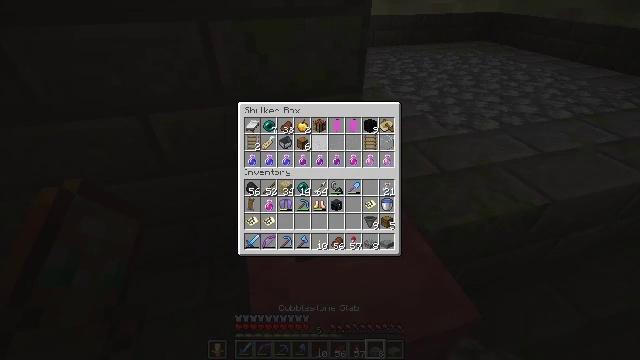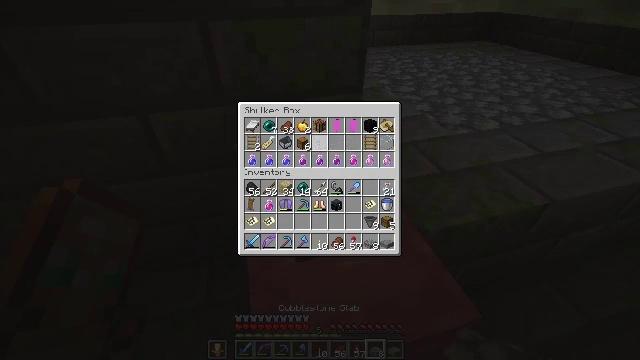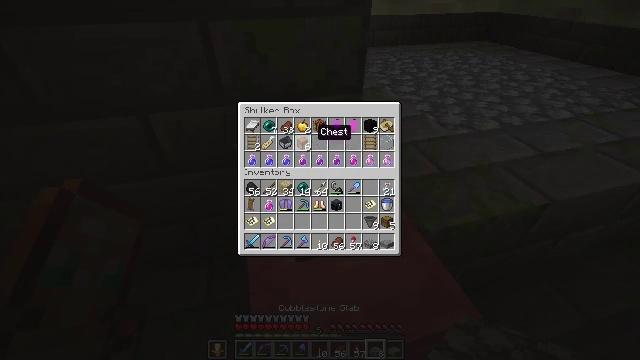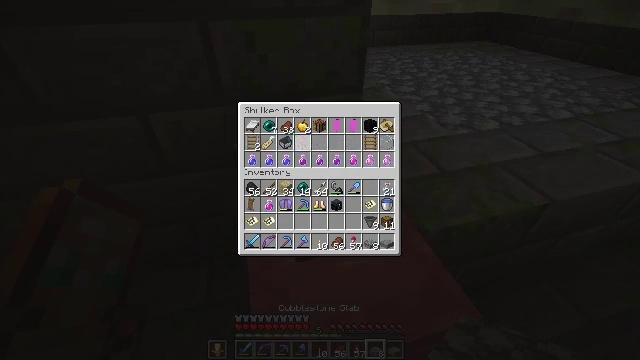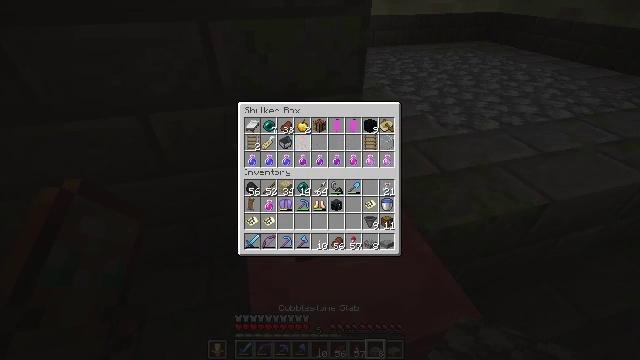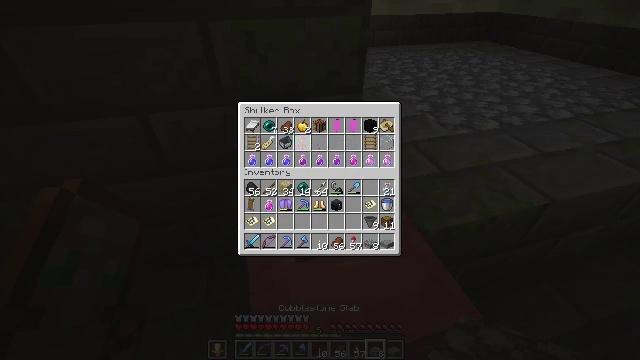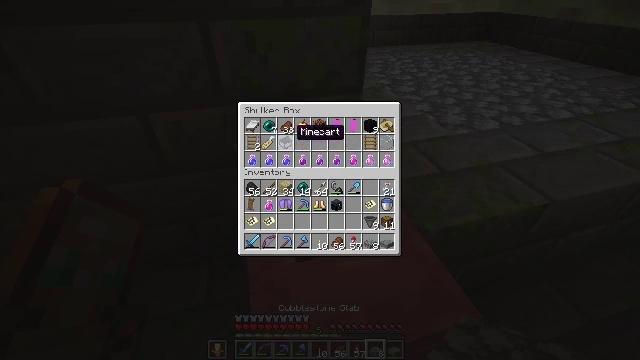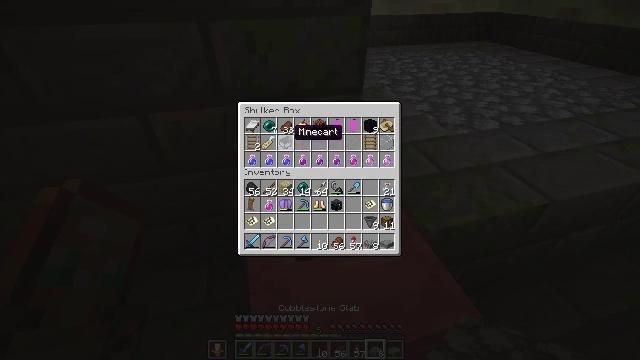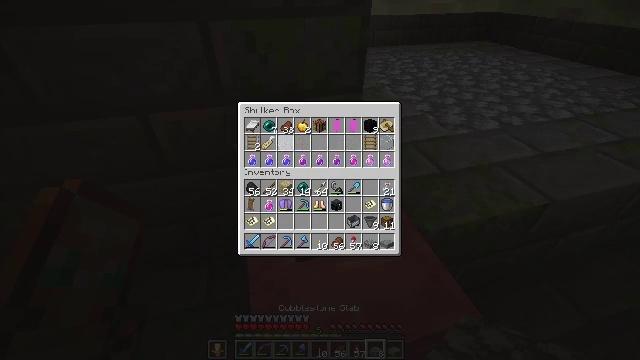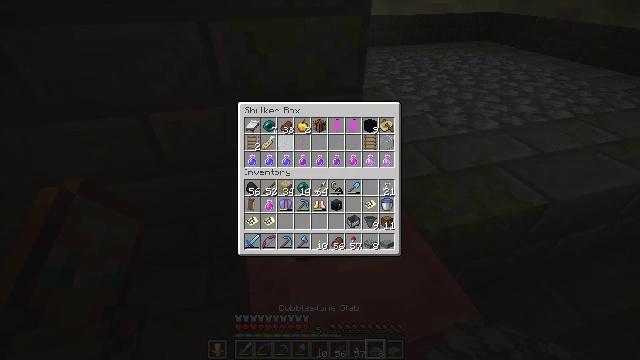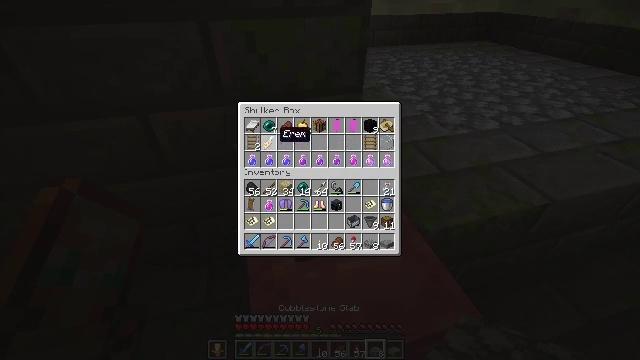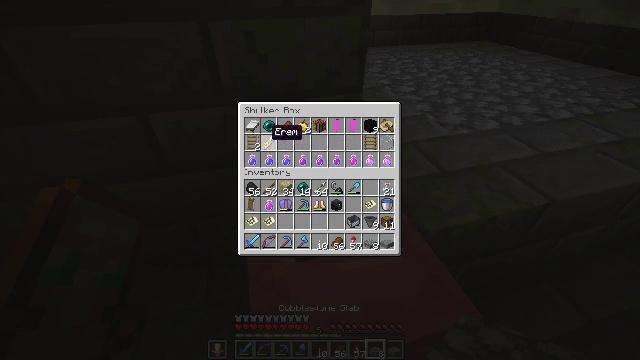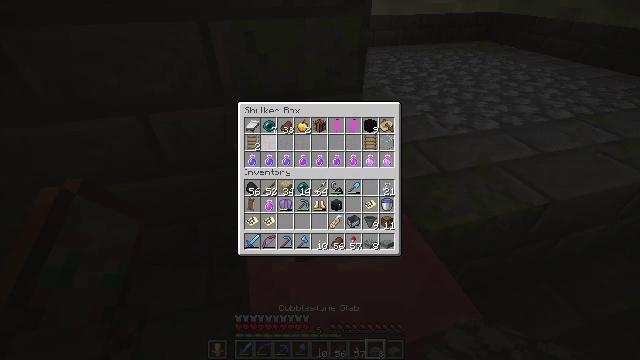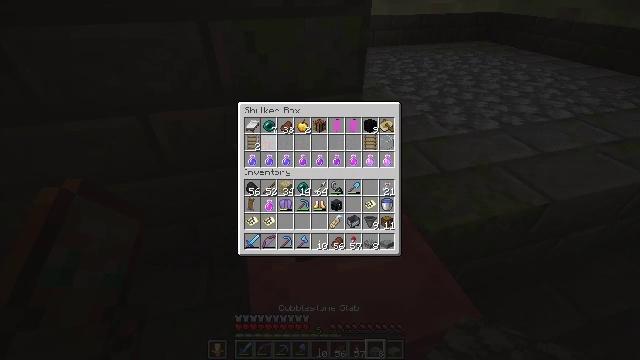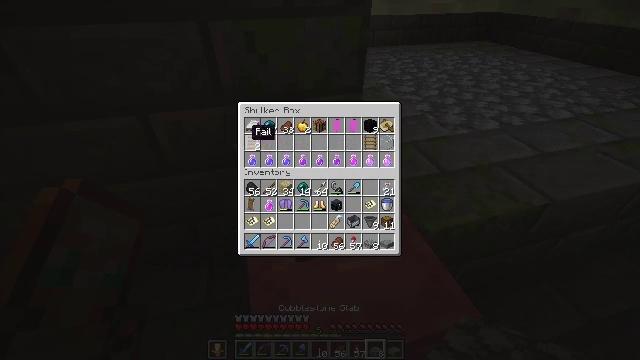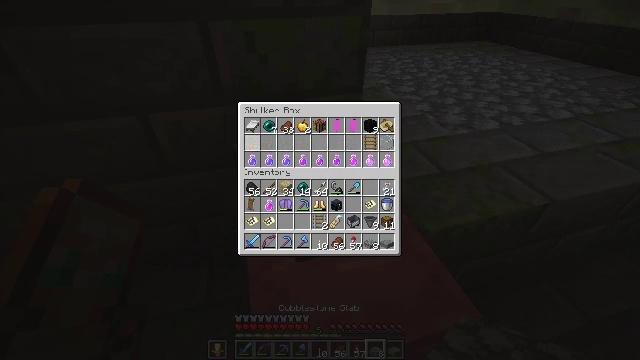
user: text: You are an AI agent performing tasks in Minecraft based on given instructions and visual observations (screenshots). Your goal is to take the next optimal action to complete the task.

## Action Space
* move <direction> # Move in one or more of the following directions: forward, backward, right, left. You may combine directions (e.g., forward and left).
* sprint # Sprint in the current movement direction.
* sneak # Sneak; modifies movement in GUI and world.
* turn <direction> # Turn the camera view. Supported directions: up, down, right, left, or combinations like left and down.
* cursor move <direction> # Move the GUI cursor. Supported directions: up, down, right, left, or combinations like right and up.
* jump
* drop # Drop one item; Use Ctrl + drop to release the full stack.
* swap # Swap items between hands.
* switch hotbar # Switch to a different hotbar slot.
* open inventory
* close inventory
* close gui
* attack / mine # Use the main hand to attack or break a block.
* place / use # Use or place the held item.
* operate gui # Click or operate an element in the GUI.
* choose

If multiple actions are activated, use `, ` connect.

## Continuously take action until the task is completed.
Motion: motion action
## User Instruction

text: Gather the pink shulker box for storage.
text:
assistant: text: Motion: sneak
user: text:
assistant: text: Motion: sneak, cursor move left
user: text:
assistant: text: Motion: sneak, operate gui
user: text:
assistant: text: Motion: sneak, operate gui
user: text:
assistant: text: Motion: sneak, cursor move left
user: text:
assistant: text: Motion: sneak, cursor move left
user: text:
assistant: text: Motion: sneak
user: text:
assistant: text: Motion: sneak, operate gui
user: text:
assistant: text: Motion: sneak, cursor move left, operate gui
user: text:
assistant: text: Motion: sneak
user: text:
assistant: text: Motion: sneak, cursor move left
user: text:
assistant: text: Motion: sneak, operate gui
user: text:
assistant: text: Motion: sneak
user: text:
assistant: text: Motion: sneak, cursor move left
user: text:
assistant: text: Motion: sneak, operate gui
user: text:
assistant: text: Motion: sneak, operate gui
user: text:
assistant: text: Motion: sneak, cursor move right
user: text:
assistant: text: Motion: sneak, cursor move right
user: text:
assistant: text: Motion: sneak
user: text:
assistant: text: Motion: sneak, cursor move right
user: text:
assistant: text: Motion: sneak
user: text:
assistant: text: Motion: sneak, operate gui
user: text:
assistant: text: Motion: sneak, operate gui
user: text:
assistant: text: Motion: sneak, cursor move right
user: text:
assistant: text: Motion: sneak, cursor move right
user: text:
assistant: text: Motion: sneak, operate gui
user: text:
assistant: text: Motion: sneak, operate gui
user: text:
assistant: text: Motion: sneak
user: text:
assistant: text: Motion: no_op
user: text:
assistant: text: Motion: no_op